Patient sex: M
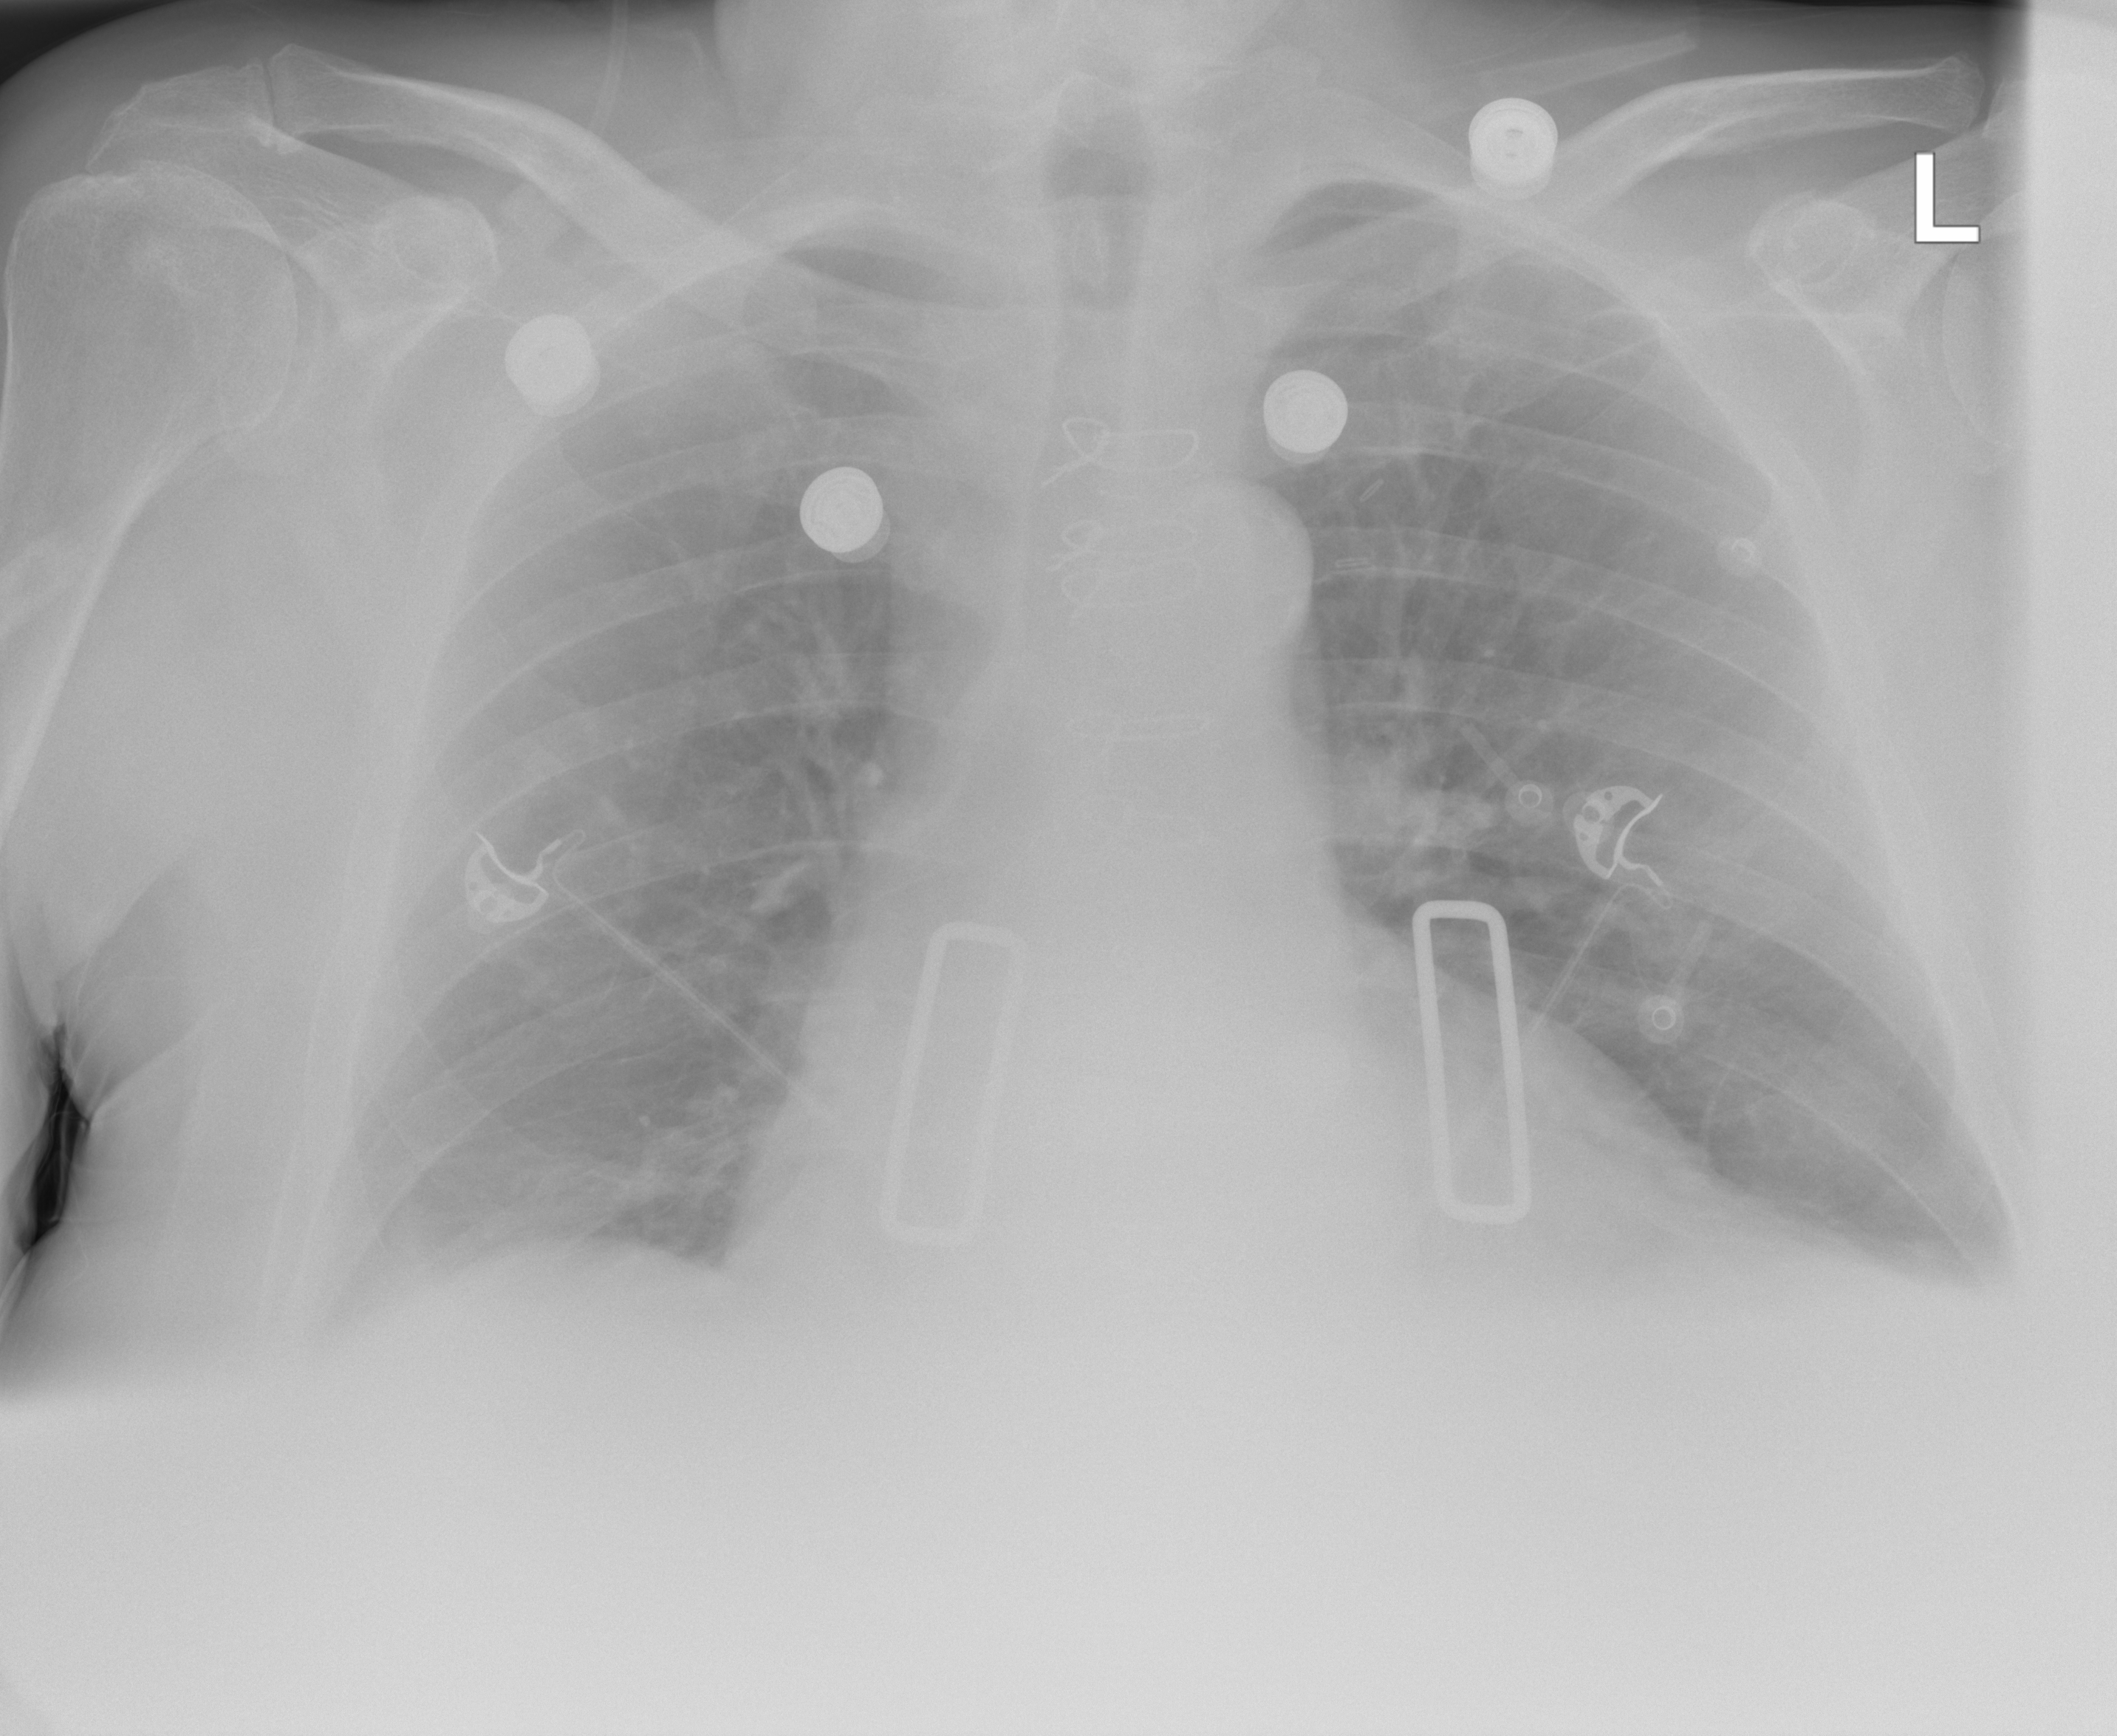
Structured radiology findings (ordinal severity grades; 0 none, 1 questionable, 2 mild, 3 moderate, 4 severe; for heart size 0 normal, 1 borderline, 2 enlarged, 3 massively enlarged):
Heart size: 2
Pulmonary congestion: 2
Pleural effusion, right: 2
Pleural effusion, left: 2
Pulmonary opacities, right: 0
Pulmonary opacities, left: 0
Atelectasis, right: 2
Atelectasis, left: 2